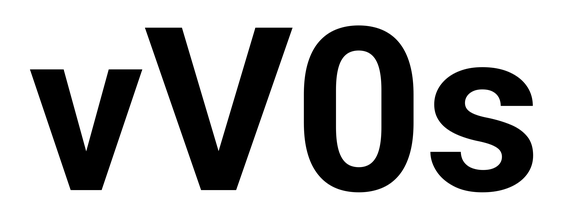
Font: Roboto_Bold